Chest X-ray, PA view. Patient: 66 years old, sex M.
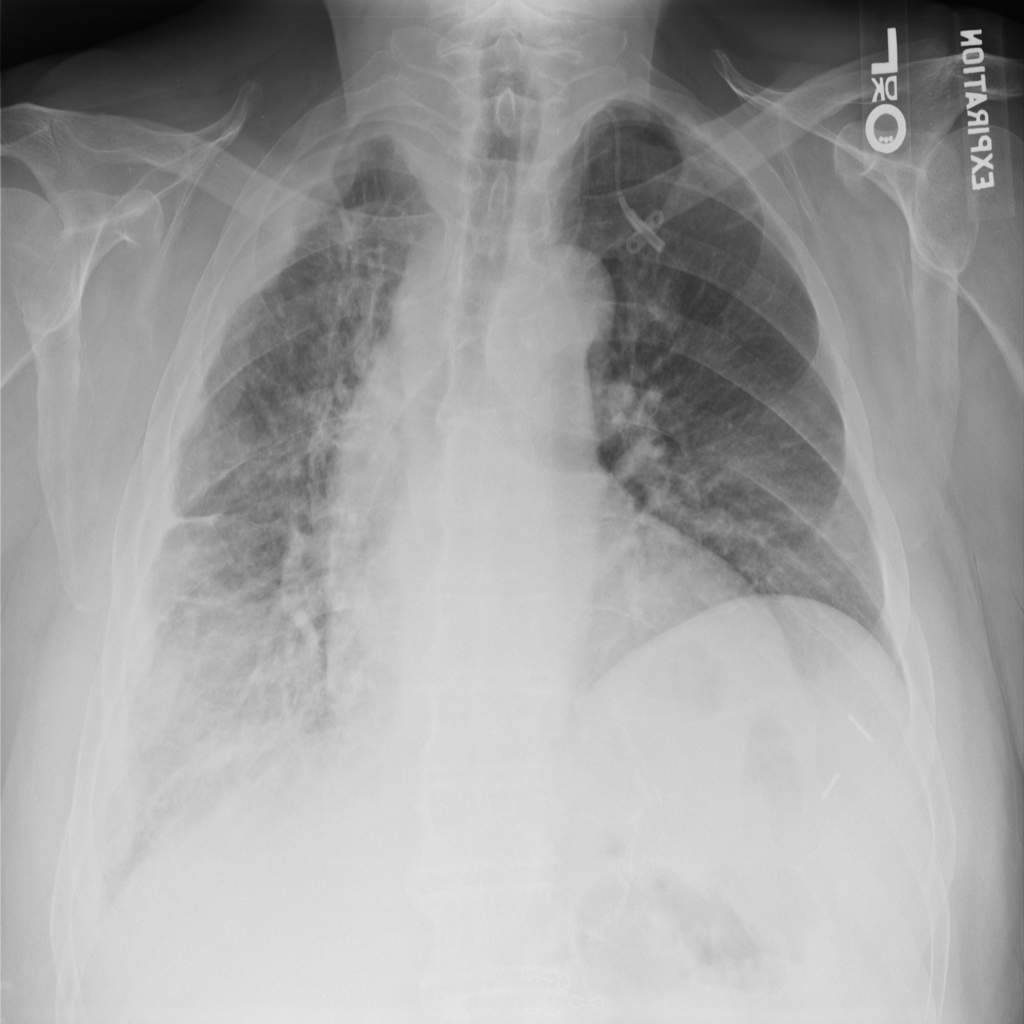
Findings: Atelectasis, Nodule